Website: bh-photo
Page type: billing-address
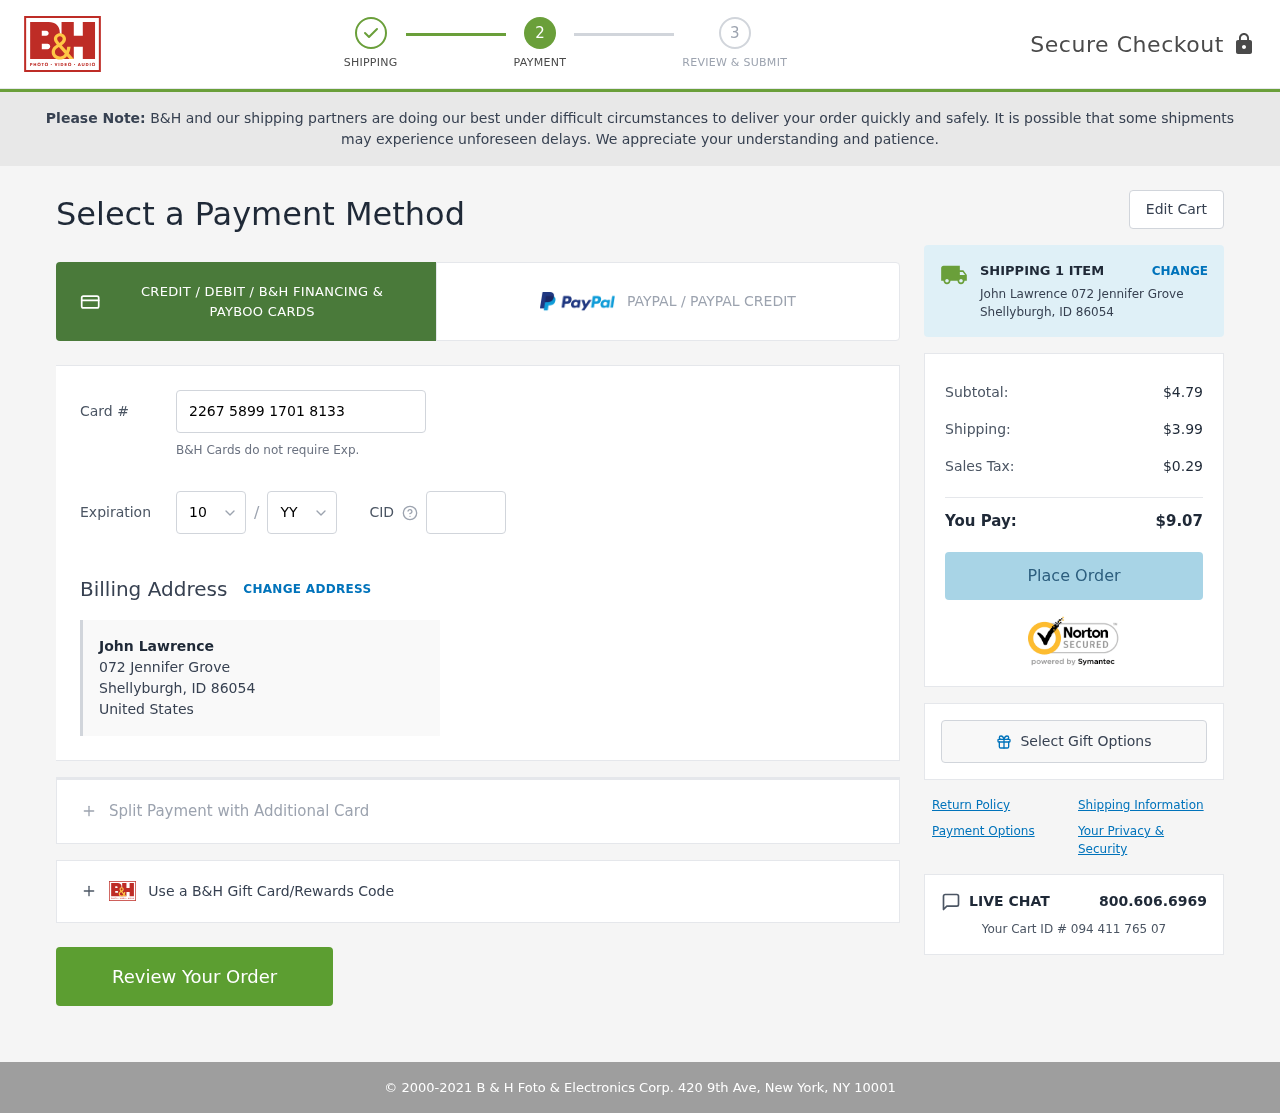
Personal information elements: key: PII_CARD_CVV
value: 889
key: PII_CARD_EXPIRY_MONTH
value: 10
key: PII_CARD_EXPIRY_YEAR
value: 28
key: PII_CARD_NUMBER
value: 2267 5899 1701 8133
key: PII_CITY
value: Shellyburgh
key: PII_COUNTRY
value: United States
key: PII_FULLNAME
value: John Lawrence
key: PII_POSTCODE
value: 86054
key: PII_STATE_ABBR
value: ID
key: PII_STREET
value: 072 Jennifer Grove
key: PII_FULLNAME2
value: John Lawrence
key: PII_CITY_STATE
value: Shellyburgh, ID
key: PII_POSTCODE_FULL
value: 86054
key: PII_POSTCODE_NUMERIC
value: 86054
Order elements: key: ORDER_NUM_ITEMS
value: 1
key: ORDER_SUBTOTAL
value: $4.79
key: ORDER_SHIPPING_COST
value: $3.99
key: ORDER_TAX
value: $0.29
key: ORDER_TOTAL
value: $9.07
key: ORDER_ID
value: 094 411 765 07